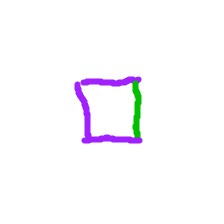
Shape: square